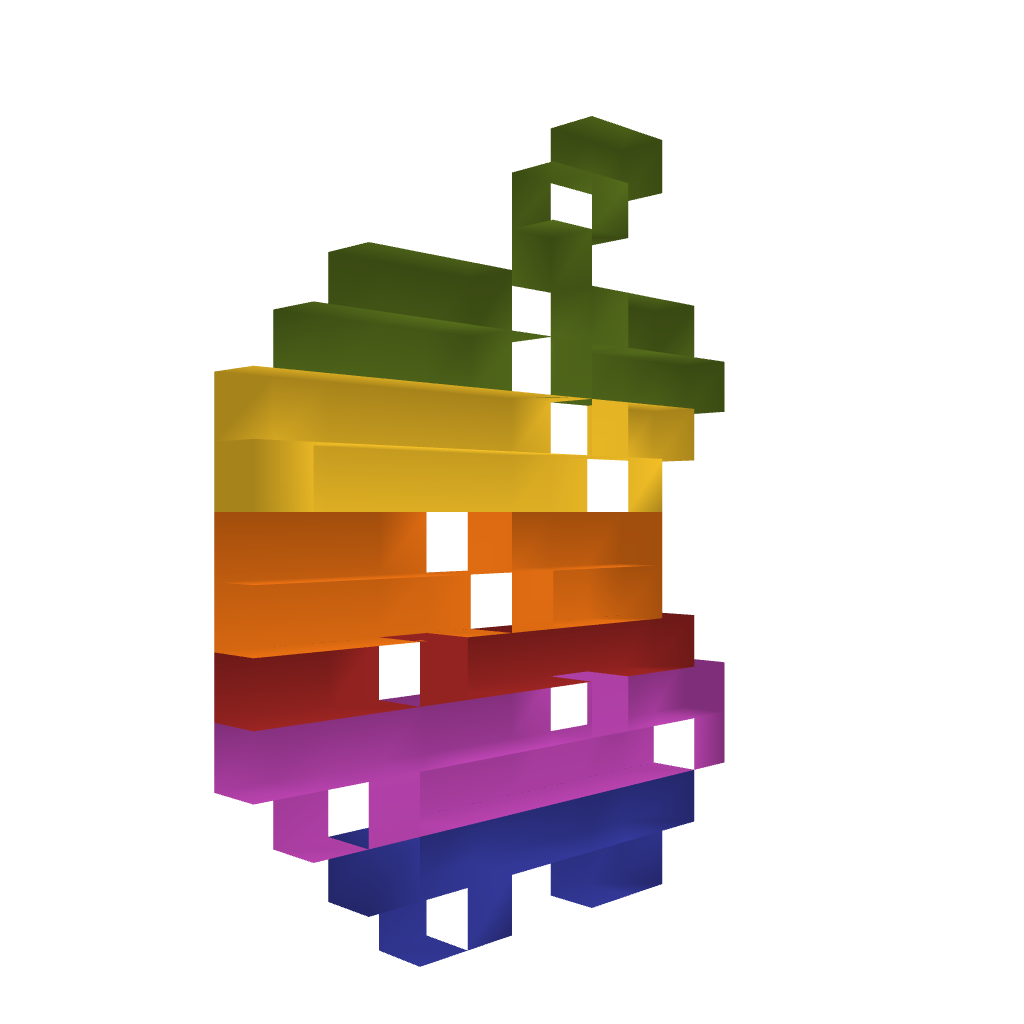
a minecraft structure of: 90's apple symbol